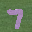
Label: 7